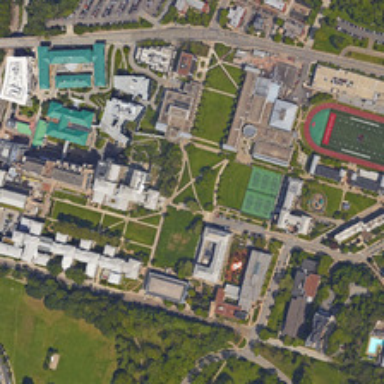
The school has a large number of perfect building facilities .